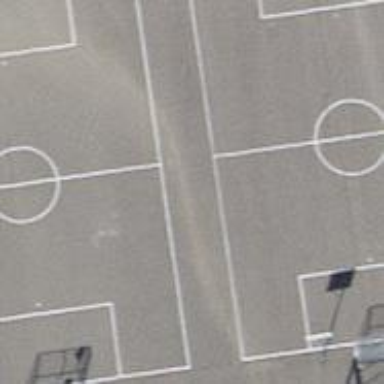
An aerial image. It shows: Soccer pitch for leisureland activities.